Question: Here is a UITableViewCell that opens a modal ('Add Ingredients'):

I am setting the label color to match the application's tintColor:
'''
cell = [[UITableViewCell alloc] initWithStyle:UITableViewCellStyleDefault reuseIdentifier:nil];
cell.textLabel.text = @"Add Ingredients...";
cell.textLabel.textColor = [self.view tintColor];
'''
How do I dim the text color when a 'UIAlertView' or 'UIActionSheet' is presented? This behavior is default for buttons and other controls, but not for a cell's text label.
I have found references to tintAdjustmentMode and tintColorDidChange, but do not know how to use either.
Or should I be adding a button to my cell? My previous experience with this approach wasn't optimal - there were side-efffects with responsiveness.
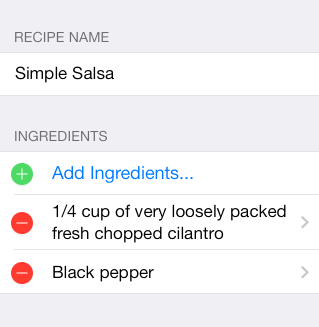
Answer: I believe you are correct. You should just be able to override the tintColorDidChange method in your CustomUITableViewCell.
<URL>